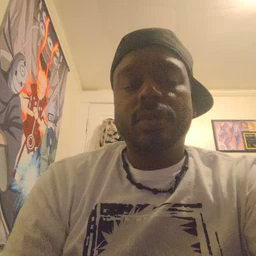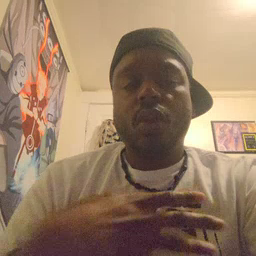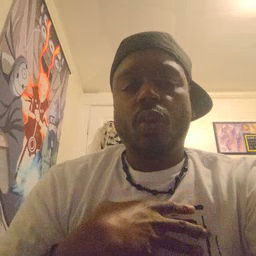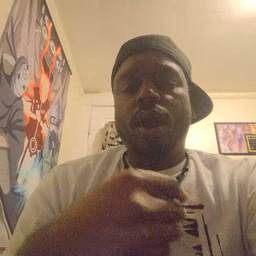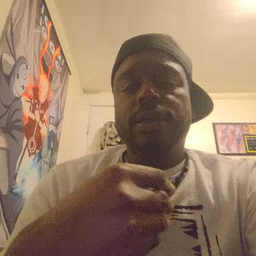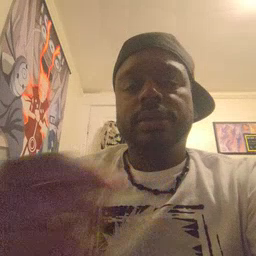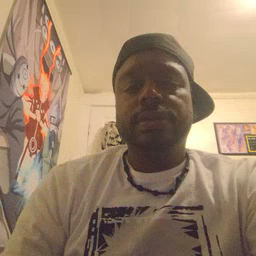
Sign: white